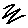
Label: zigzag